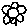
Label: flower